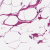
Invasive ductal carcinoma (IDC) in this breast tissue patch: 0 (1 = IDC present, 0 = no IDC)